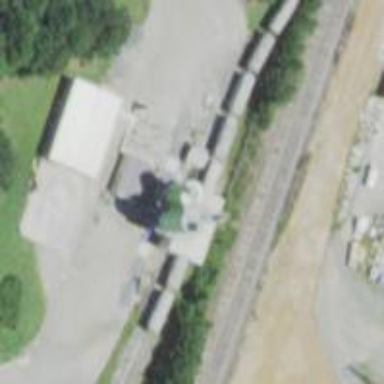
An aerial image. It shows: Rail spur service.